A scalogram of one vibration snapshot from a rotating bearing is shown, computed with a continuous wavelet transform. What is the most likely bearing condition (normal, inner_race, outer_race, ball)?
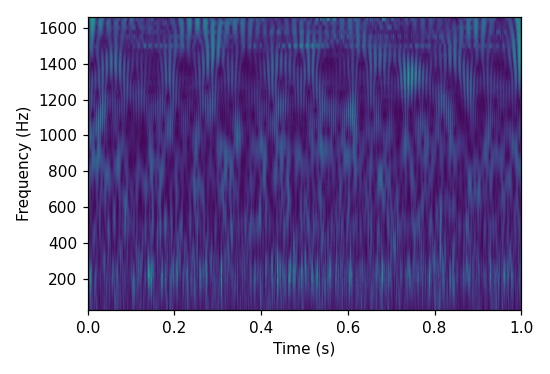
Answer: normal